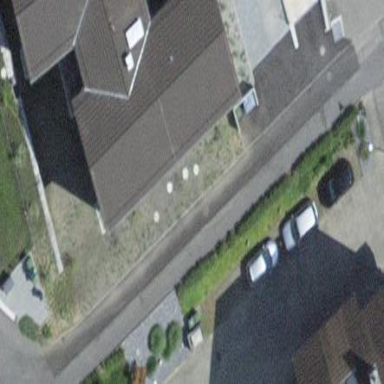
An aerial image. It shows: Parking area with parallel orientation.